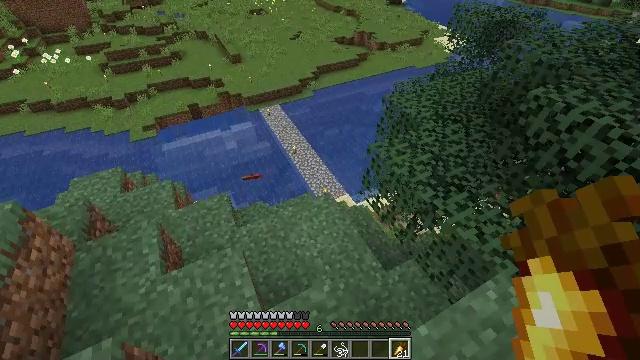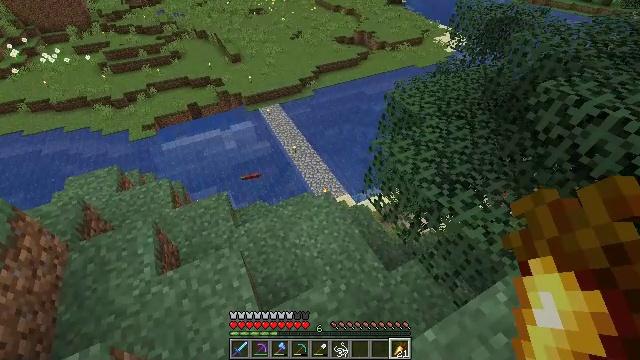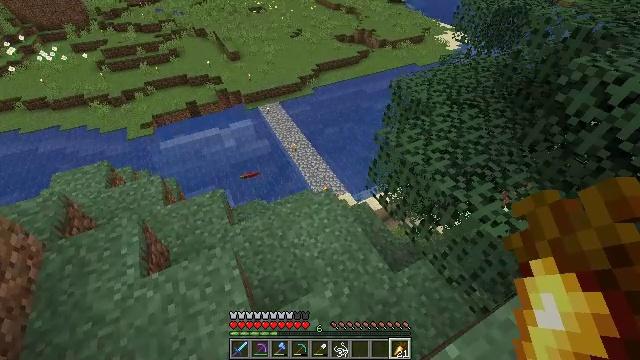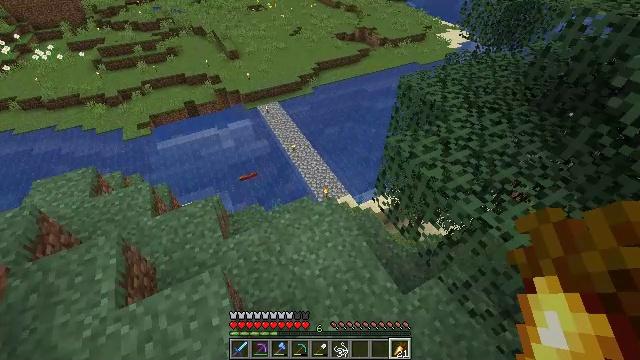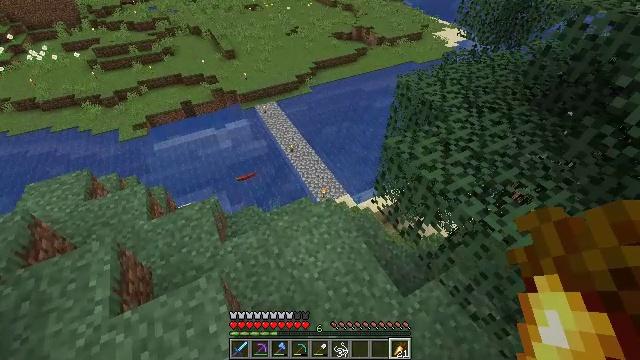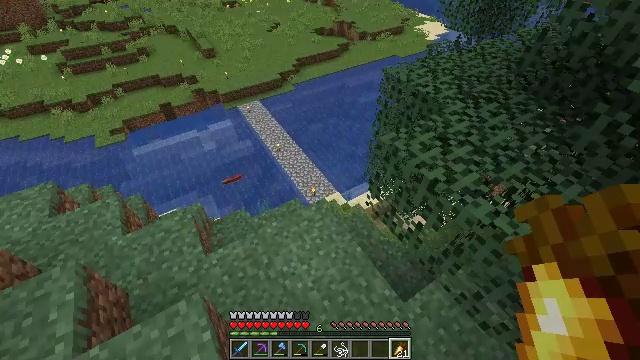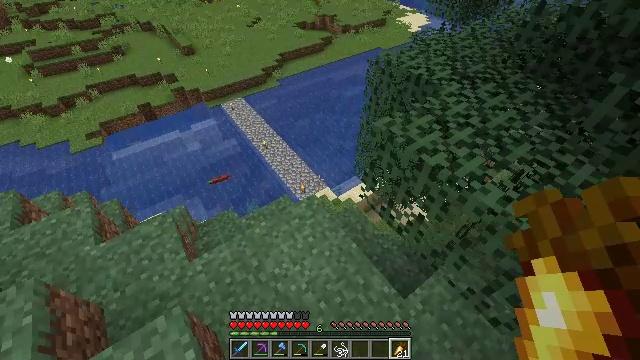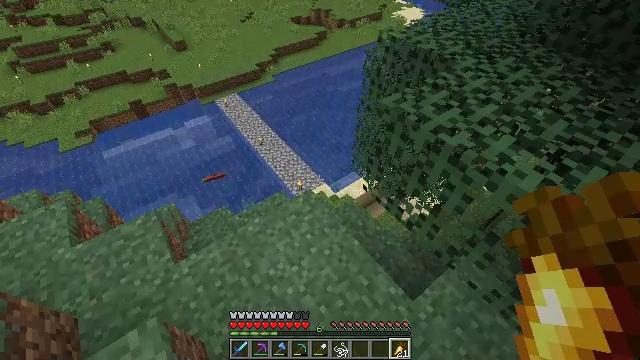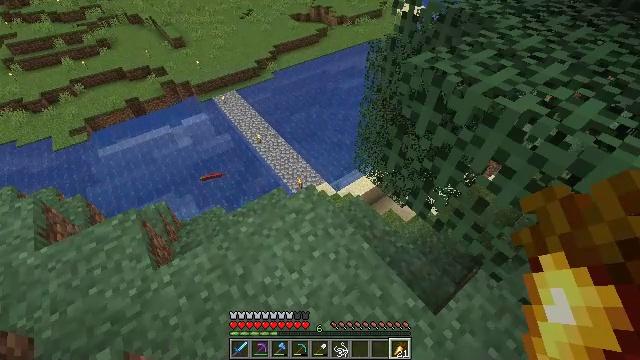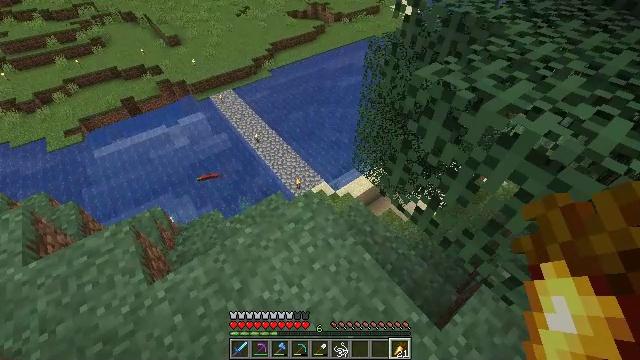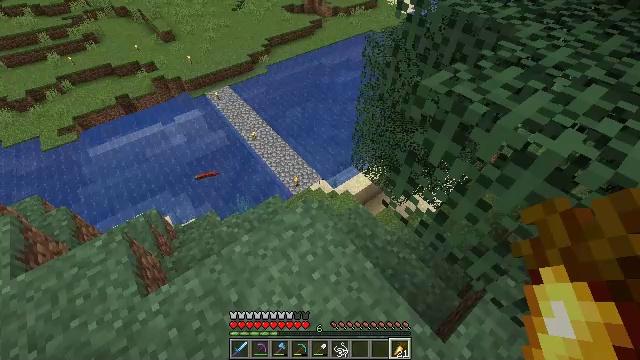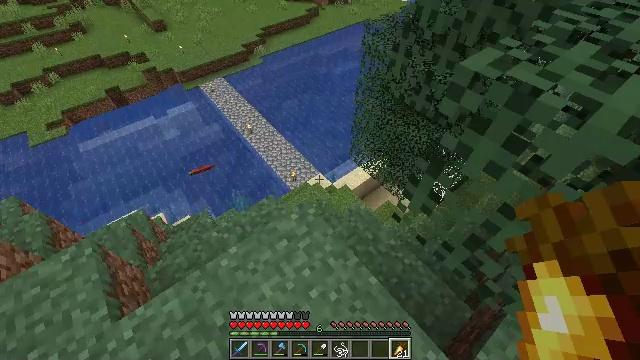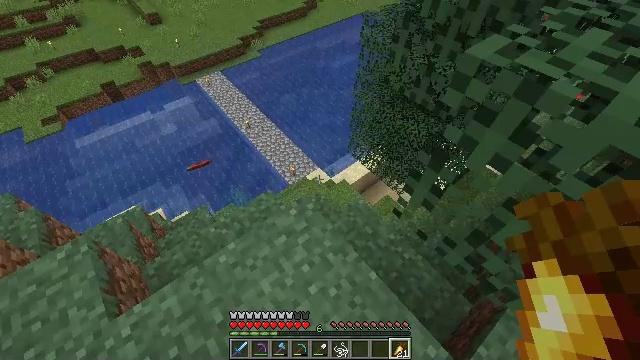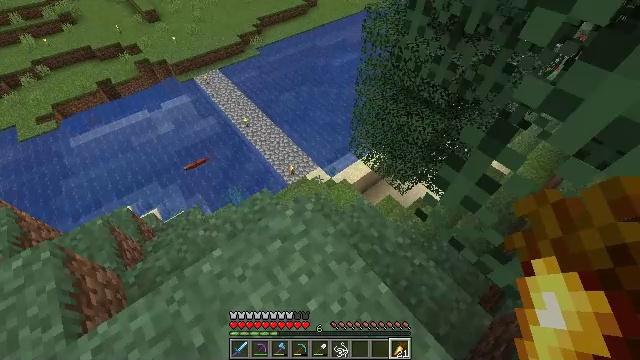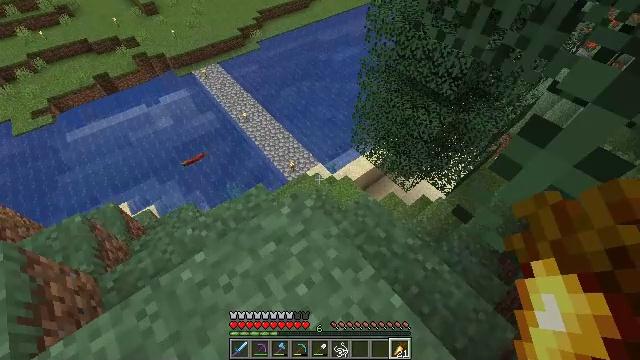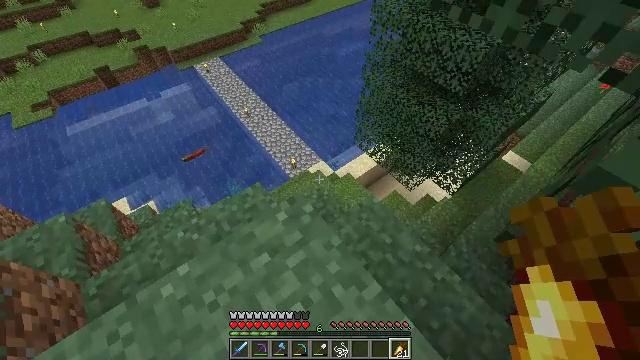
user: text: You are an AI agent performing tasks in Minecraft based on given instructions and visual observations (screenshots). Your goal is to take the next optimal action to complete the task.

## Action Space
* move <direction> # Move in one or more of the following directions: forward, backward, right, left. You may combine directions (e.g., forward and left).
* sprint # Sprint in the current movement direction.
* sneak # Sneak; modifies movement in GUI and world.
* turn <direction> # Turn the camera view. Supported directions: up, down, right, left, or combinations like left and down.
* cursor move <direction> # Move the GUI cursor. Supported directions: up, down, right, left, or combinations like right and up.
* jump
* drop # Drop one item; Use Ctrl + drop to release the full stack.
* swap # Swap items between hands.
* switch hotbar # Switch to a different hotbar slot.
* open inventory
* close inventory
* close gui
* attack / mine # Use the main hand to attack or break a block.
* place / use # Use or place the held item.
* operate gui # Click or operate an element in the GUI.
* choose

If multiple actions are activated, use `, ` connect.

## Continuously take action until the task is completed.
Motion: motion action
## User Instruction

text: Put stone in the furnace to get smooth stone.
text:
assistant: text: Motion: move forward
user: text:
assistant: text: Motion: move forward
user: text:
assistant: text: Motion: move forward
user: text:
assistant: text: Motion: move forward
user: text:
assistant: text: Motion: move forward, turn right
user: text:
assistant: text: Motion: move forward, turn right
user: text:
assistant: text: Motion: move forward, turn right
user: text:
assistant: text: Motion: move forward
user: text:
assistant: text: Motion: move forward
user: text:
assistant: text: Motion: move forward
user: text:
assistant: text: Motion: move forward, turn down
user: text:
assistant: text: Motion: move forward, turn down
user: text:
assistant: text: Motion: move forward
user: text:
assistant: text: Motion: move forward
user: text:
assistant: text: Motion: move forward
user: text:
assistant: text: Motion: move forward, turn left and down
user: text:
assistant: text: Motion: move forward, turn left and down
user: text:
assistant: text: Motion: move forward, turn left and down
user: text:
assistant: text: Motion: move forward
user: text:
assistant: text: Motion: move forward
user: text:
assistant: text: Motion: move forward
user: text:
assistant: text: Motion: move forward
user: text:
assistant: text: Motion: move forward
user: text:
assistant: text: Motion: move forward
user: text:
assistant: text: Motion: move forward, turn right
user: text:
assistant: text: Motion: move forward, turn right
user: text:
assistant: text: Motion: turn right
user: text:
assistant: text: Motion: turn right
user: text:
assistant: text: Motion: no_op
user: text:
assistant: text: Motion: no_op